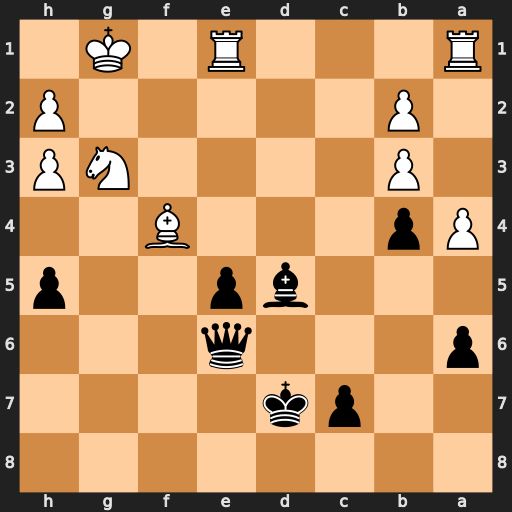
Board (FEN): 8/2pk4/p3q3/3bp2p/Pp3B2/1P4NP/1P5P/R3R1K1
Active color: b
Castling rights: -
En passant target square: -
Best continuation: Qxh3 Re2 exf4